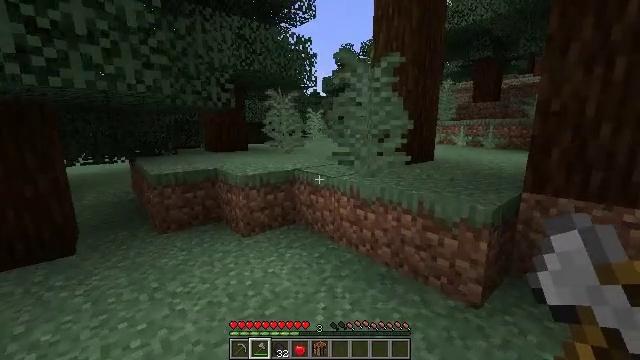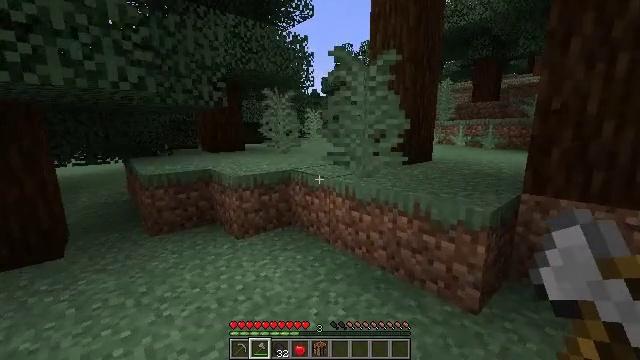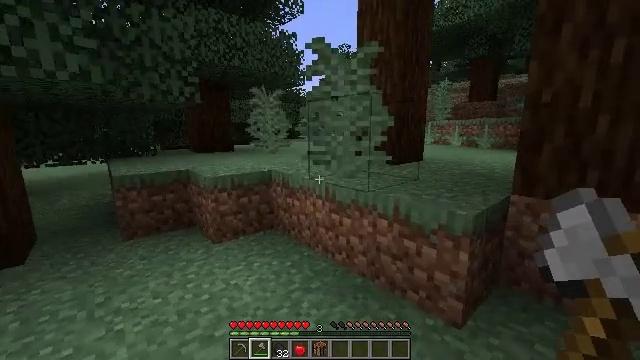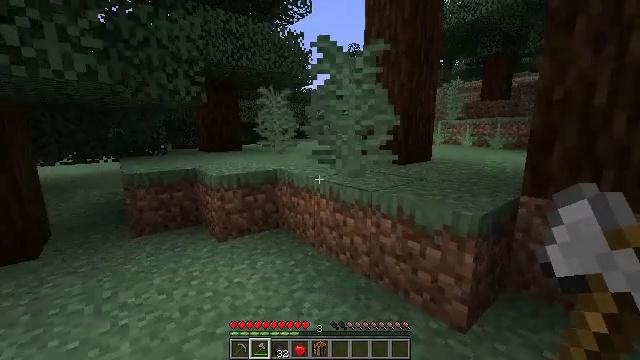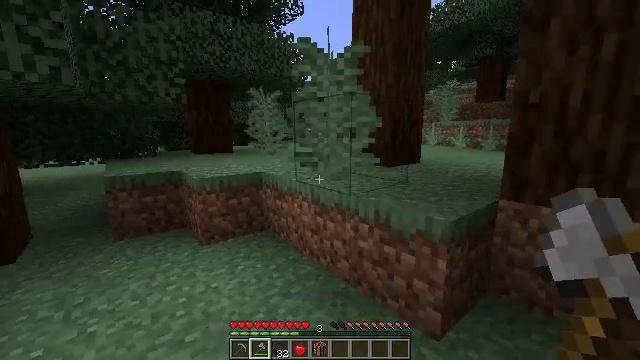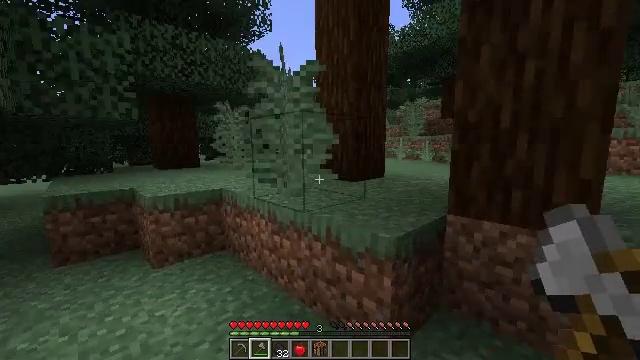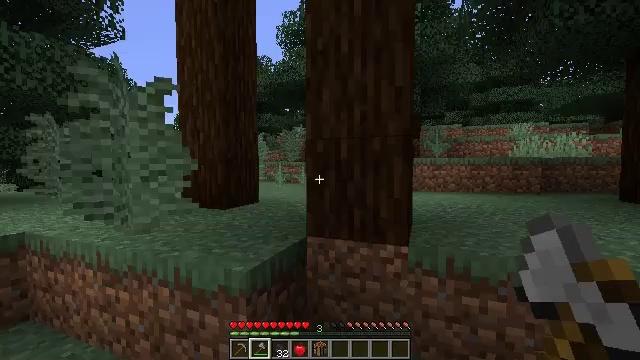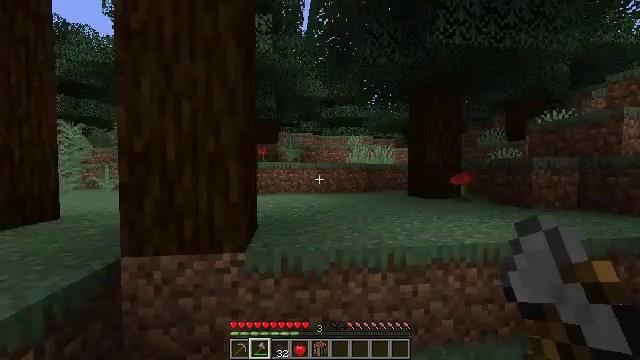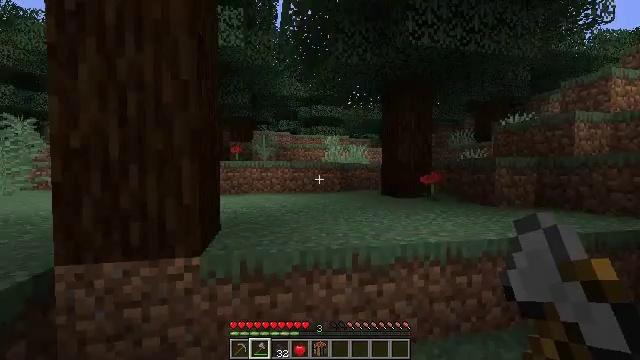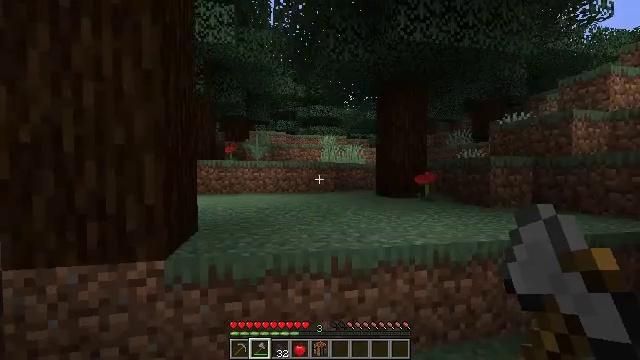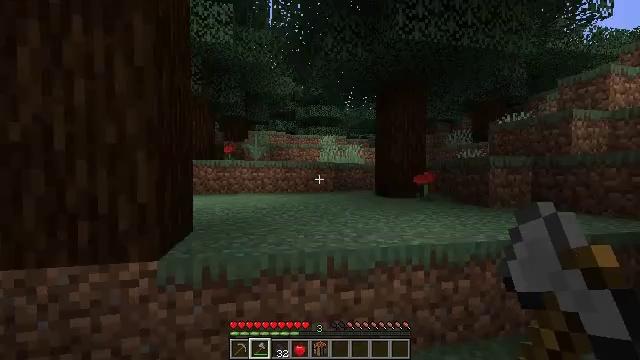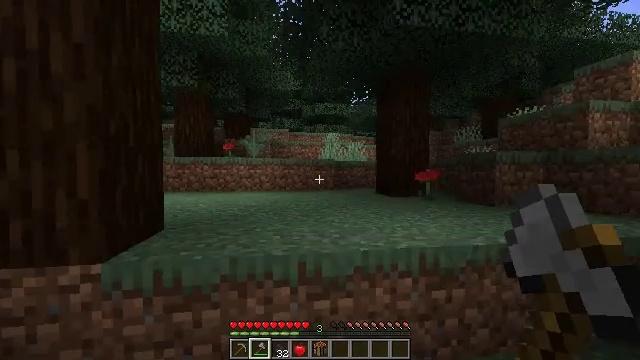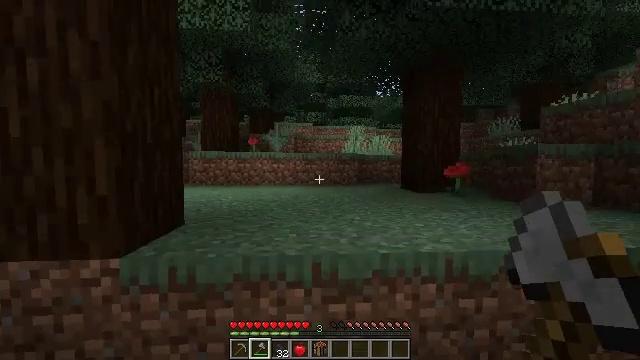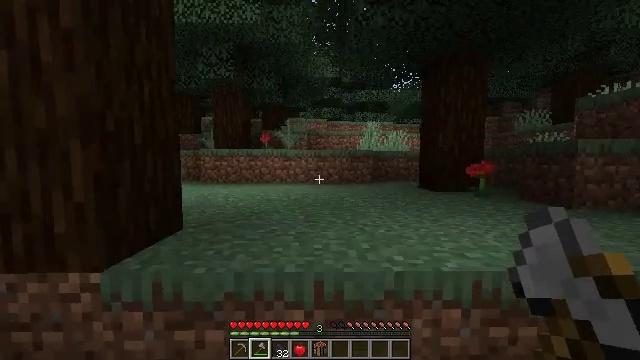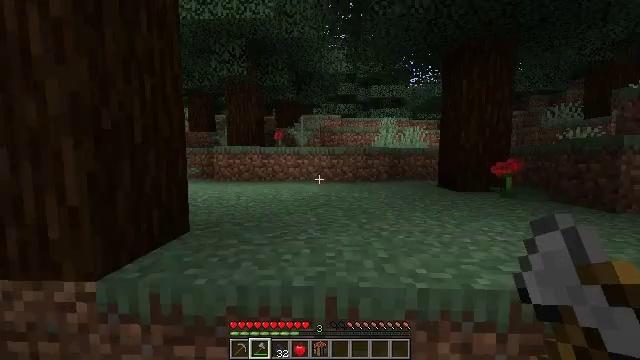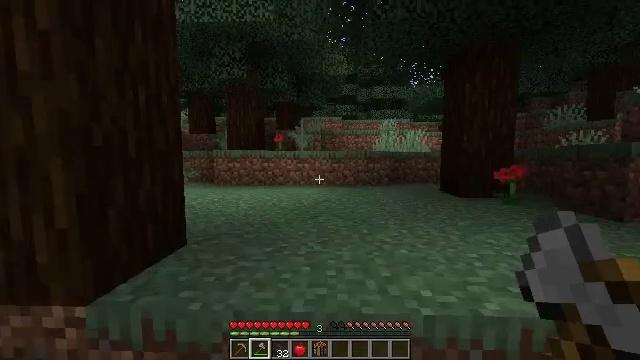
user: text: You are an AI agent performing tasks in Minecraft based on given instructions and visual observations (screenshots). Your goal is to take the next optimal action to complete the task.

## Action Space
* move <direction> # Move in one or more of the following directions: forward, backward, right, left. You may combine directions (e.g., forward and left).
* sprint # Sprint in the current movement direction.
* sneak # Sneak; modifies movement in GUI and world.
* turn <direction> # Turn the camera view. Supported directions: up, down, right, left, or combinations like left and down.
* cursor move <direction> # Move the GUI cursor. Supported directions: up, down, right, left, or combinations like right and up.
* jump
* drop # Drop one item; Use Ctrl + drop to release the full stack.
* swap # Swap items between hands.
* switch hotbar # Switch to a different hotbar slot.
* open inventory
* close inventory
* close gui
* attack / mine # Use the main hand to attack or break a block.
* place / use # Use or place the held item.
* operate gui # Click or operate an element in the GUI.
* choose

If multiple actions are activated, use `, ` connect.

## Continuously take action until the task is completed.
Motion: motion action
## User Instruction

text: Hunt fish.
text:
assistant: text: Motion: move forward and move right
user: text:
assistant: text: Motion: move right
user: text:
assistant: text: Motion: move right, turn left
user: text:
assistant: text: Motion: move right
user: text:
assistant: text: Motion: move right, turn right and up
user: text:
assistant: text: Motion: move right, turn right and up
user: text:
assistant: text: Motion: move right, turn right
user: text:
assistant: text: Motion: move forward and move right, turn right
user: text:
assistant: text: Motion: move forward and move right
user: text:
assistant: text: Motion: move forward and move right
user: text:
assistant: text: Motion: move forward and move right, turn left
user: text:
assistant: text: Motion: move forward, turn left and down
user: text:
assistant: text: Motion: move forward, turn left
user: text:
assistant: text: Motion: move forward, turn left
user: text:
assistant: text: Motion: move forward, jump
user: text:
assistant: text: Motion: move forward, turn left, jump
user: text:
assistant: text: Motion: move forward, turn left and down, jump
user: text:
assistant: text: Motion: move forward and move right, turn left, jump
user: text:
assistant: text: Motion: move forward and move right, turn left, jump
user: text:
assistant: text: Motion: move forward and move right, turn left, jump
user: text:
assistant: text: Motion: move forward and move right, turn left
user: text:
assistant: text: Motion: move forward and move right, turn left
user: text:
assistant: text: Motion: move forward and move right, turn left
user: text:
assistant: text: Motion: move forward and move right, turn left
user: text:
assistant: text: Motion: move forward and move right
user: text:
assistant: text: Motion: move forward and move right
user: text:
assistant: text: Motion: move forward and move right
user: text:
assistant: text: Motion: move forward and move right
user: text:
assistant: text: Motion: move forward and move right
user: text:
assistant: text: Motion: move forward and move right